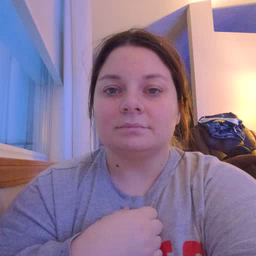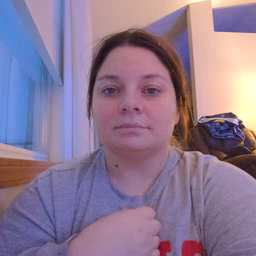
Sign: sun